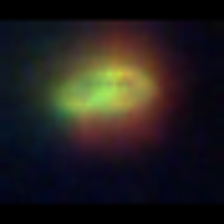
Taxon: NanoPlankton
Group: Other